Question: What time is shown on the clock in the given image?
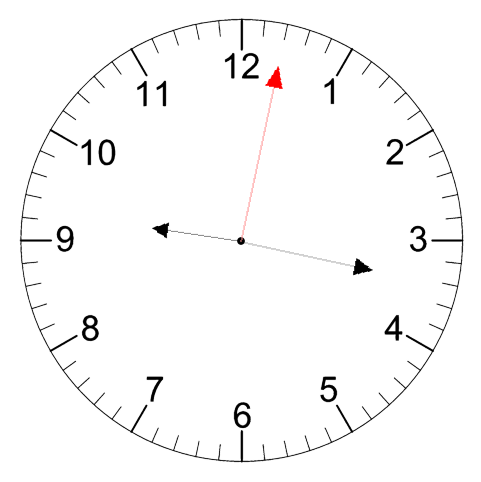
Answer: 09:17:02